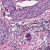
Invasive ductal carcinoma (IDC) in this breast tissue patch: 0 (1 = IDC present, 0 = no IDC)